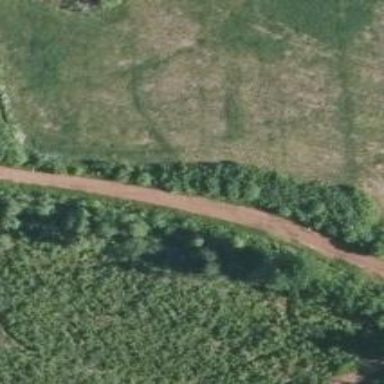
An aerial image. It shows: Path.